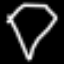
Label: diamond